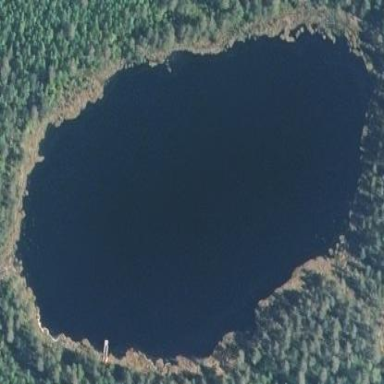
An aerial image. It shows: Pond with natural water.